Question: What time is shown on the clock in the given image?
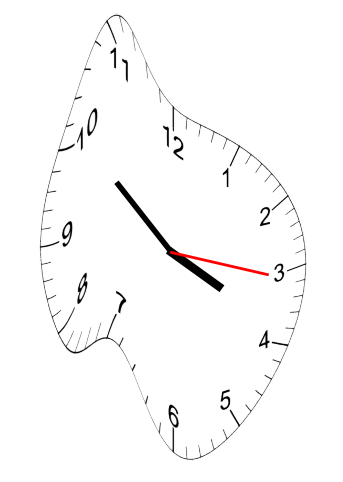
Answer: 03:51:16